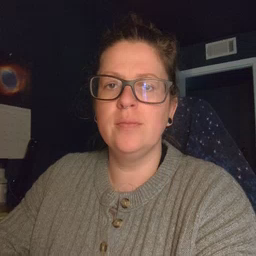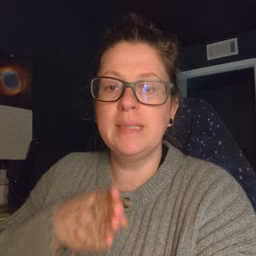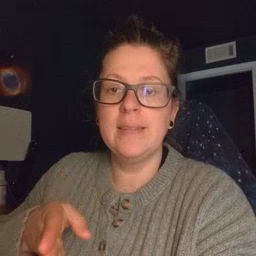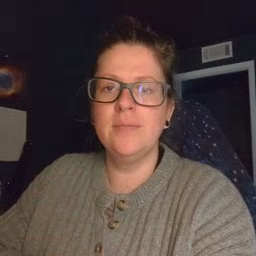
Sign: beside